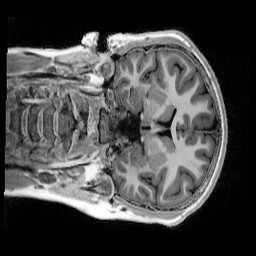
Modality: UNIT1_denoised
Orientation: coronal
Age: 12
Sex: female
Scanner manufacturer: siemens
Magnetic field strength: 3 T
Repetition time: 4 s
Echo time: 0.00303 s